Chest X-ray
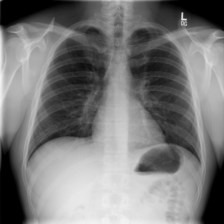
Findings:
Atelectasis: negative
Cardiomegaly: negative
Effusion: negative
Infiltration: negative
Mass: negative
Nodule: negative
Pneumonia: negative
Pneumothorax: negative
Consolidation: negative
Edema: negative
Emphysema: negative
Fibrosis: negative
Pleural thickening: negative
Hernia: negative